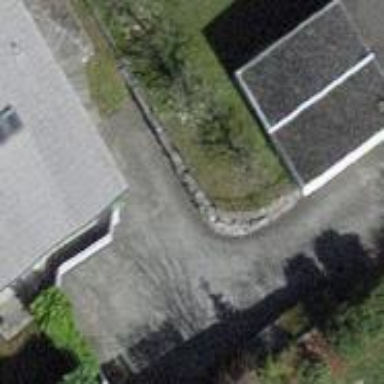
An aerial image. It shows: Group of garages.